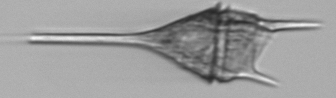
Label: Tripos_lineatus